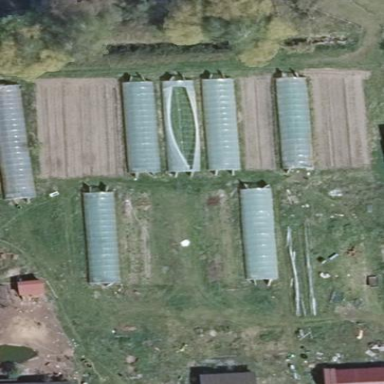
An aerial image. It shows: Plant nursery area.